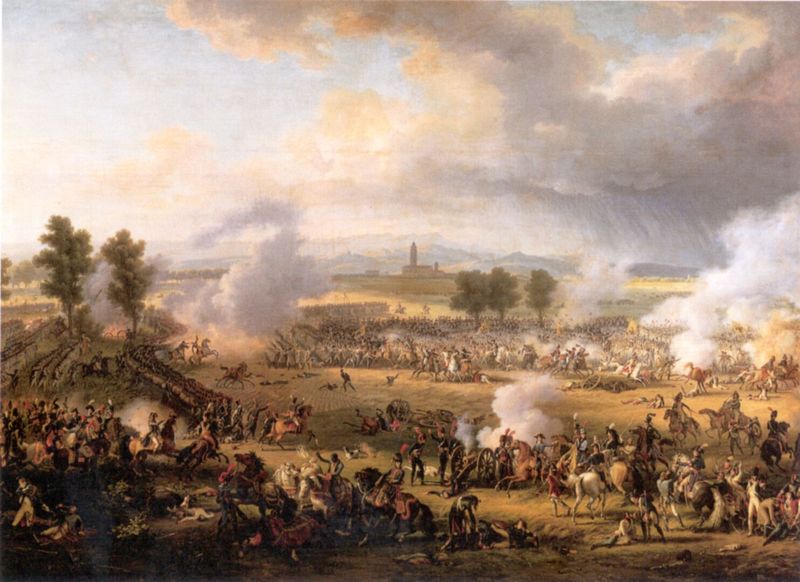
Titel: Bataille de Marengo, Schlacht von Marengo
Künstler: Louis François Lejeune
Standort: Versailles
Institution: Musée National du Château de Versailles et de Trianon
Schlagwörter: angriff, baum, berg, blau, gemälde, himmel, kampf, körper, nackt, schatten, weiß, wolken, bäume, gelb, grün, kirchturm, landschaft, menschen, ocker, stadt, braun, frankreich, grau, hintergrund, licht, männer, schwarz, rot, tiere, wiese, wolke, masse, menge, architektur, mord, tod, tot, ebene, erde, feld, horizont, hügel, natur, büsche, kirche, qualm, rauch, sonne, rosa, wald, pferd, pferde, reiter, räder, turm, reiten, berge, gebirge, dunst, nebel, rad, wagen, wagenrad, dampf, franzosen, krieg, luft, schlacht, unwetter, wetter, soldaten, lciht, regen, leiber, kanone, alpen, attacke, waffen, gemetzel, leichen, soldat, tote, verletzte, wägen, menschenmenge, ritter, armee, heer, kämpfen, kathedrale, reihen, eiß, weissw, sterben, kavallerie, krieger, kanonen, töten, kreig, gefallene, verwundete, gaul, marschieren, schießen, bauten, schlachtfeld, pulver, gefecht, division, formation, pulverdampf, soldats, bataille, schlachtenbild, regenwolke, guerre, armeen, bergr, canons, cavalerie, cavallerie, cavalleristen, combat, feuerwaffe, feuerwaffen, heerzug, heerzüge, lrieg, kriegsszene, gäule, schlachtreihen, todschlag, schus, swolekn, horizotn, mündungsfeuer